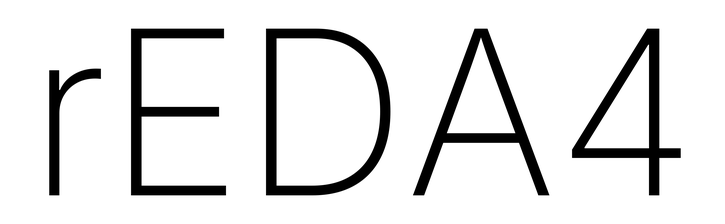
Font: Inter_ExtraLight